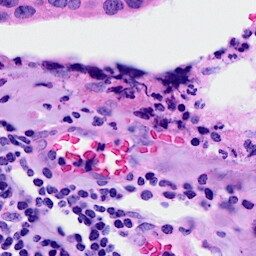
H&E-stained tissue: Breast